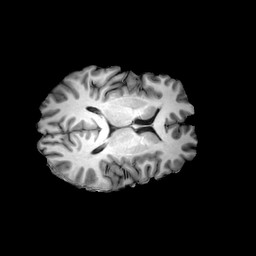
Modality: T1w
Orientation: axial
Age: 32
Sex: male
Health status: ill